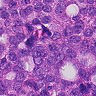
Metastatic tissue present: yes